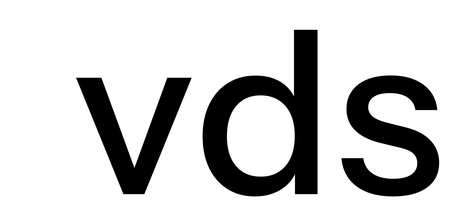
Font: InstrumentSans_Medium